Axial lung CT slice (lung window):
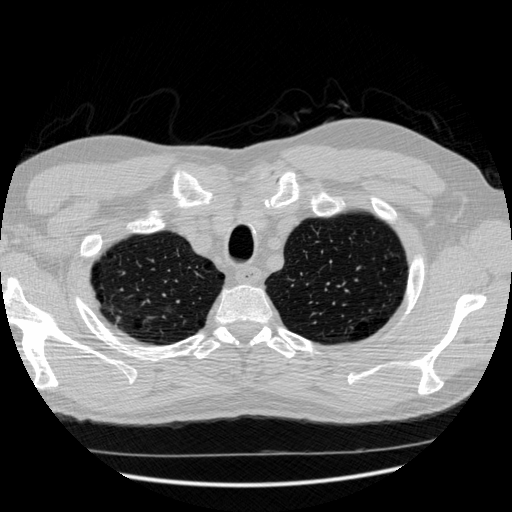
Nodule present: no